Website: macys
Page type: cross-sells
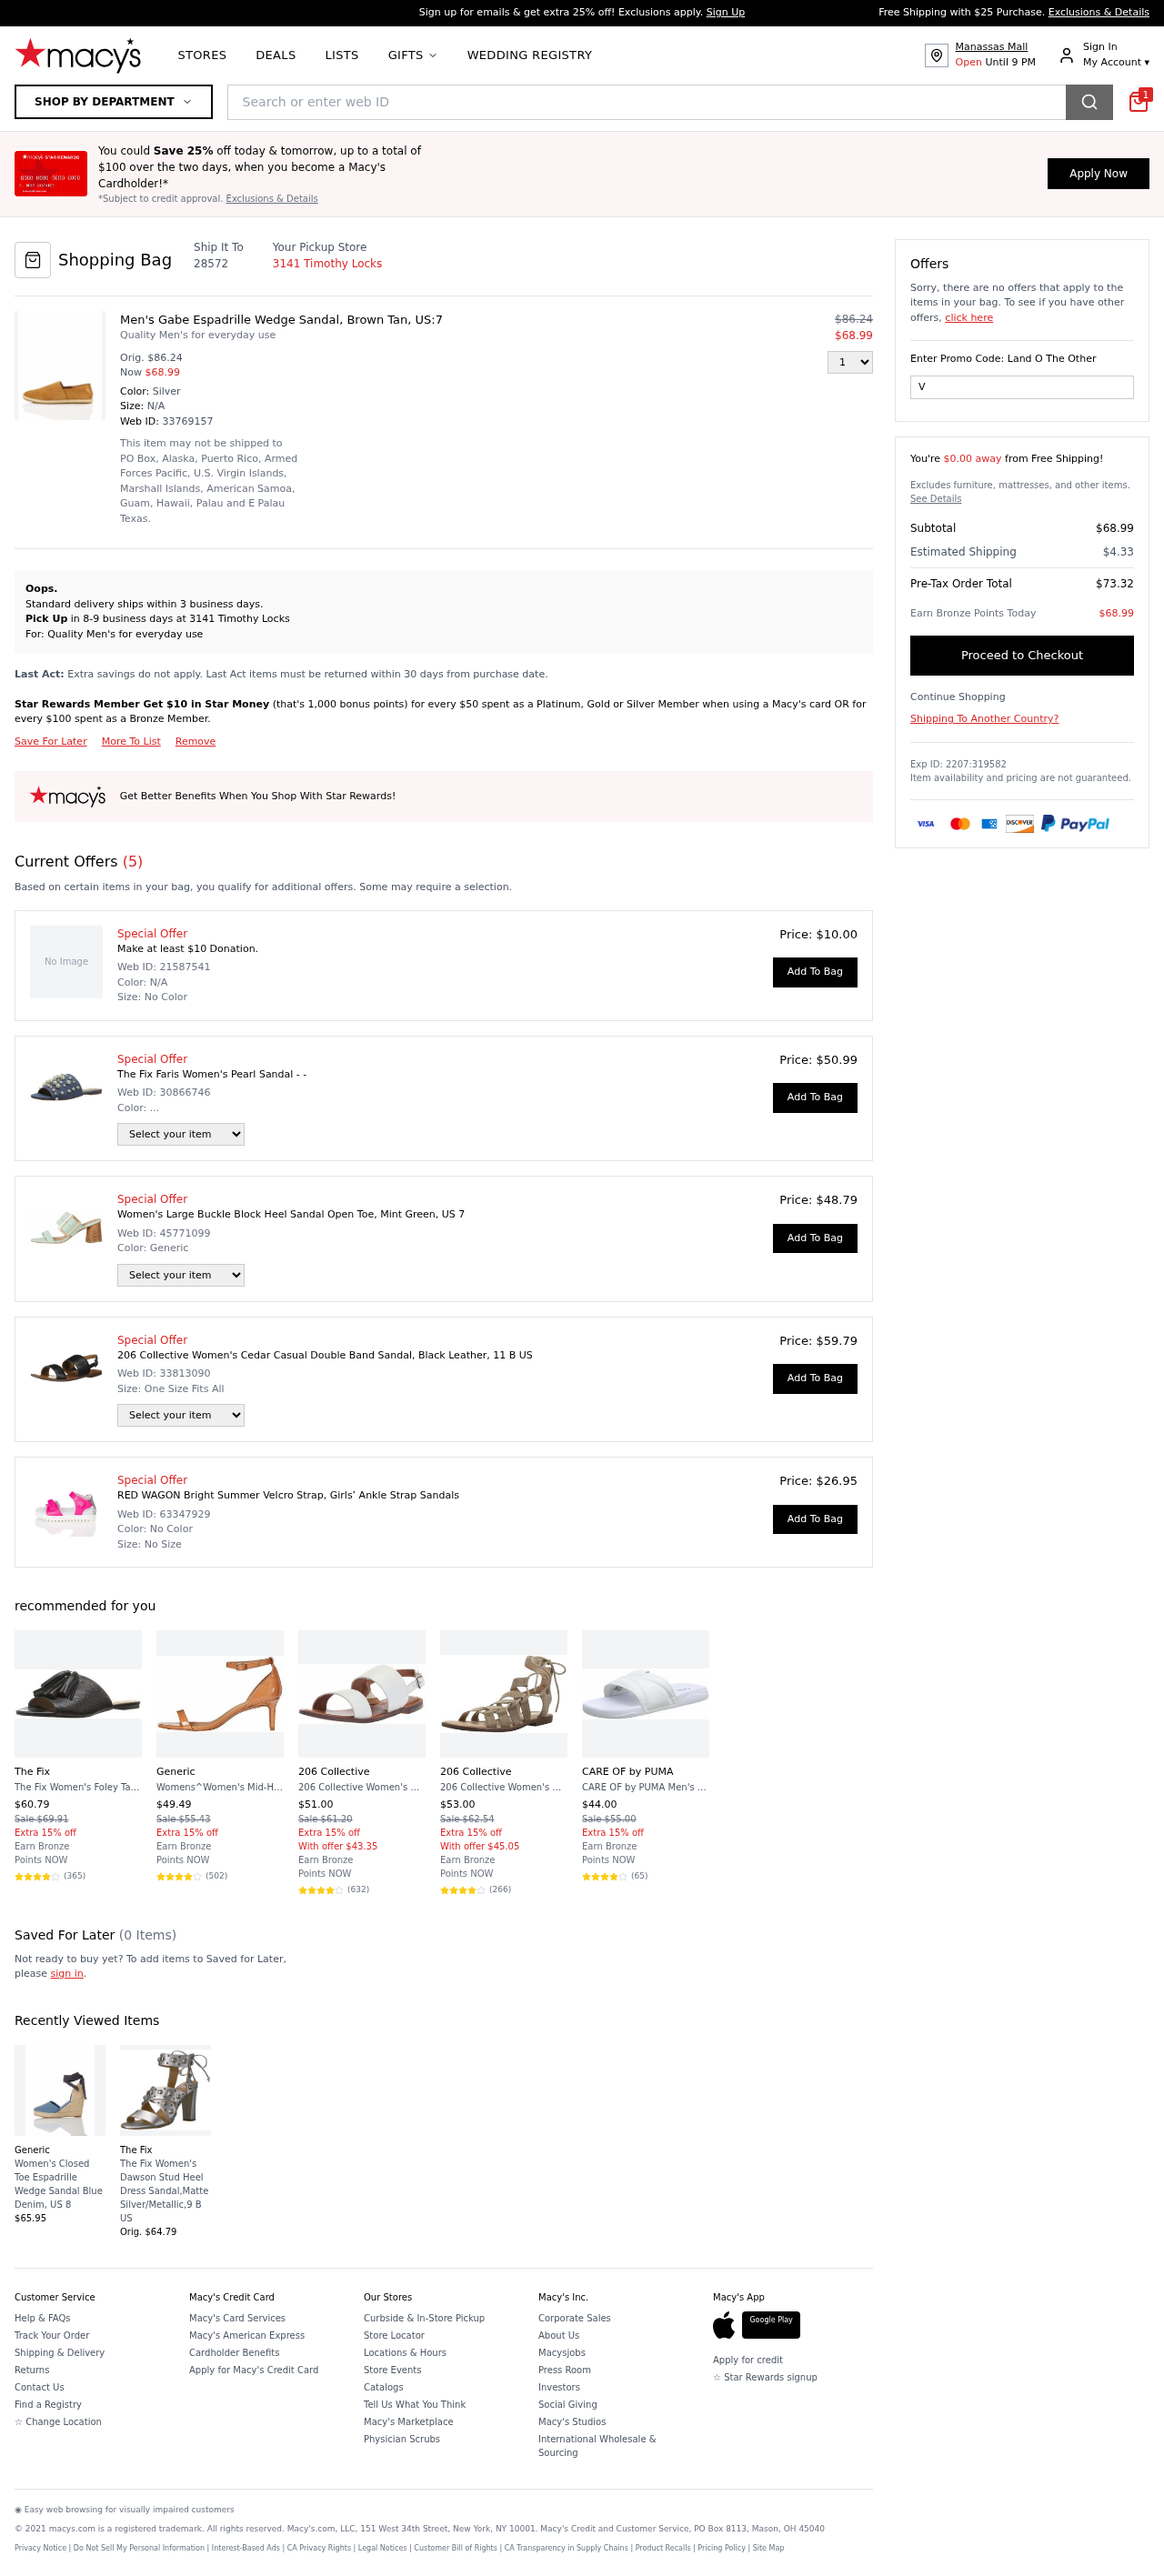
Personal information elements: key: PII_LOCATION1_STREET
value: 3141 Timothy Locks
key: PII_POSTCODE
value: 28572
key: PII_PROMO_CODE
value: VIP2994
Product elements: key: PRODUCT10_BRAND
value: CARE OF by PUMA
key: PRODUCT10_NAME
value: CARE OF by PUMA Men's Slide Sandal
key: PRODUCT10_NUM_RATINGS
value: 65
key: PRODUCT10_PRICE
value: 44
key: PRODUCT10_RATING
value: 4.7
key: PRODUCT11_BRAND
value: Generic
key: PRODUCT11_NAME
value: Women's Closed Toe Espadrille Wedge Sandal Blue Denim, US 8
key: PRODUCT11_PRICE
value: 65.95
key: PRODUCT12_BRAND
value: The Fix
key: PRODUCT12_NAME
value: The Fix Women's Dawson Stud Heel Dress Sandal,Matte Silver/Metallic,9 B US
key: PRODUCT12_PRICE
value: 64.79
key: PRODUCT1_DESC
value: Quality Men's for everyday use
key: PRODUCT1_NAME
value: Men's Gabe Espadrille Wedge Sandal, Brown Tan, US:7
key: PRODUCT1_PRICE
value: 68.99
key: PRODUCT1_QUANTITY
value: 1
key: PRODUCT2_NAME
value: The Fix Faris Women's Pearl Sandal -  -
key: PRODUCT2_PRICE
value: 50.99
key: PRODUCT3_NAME
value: Women's Large Buckle Block Heel Sandal Open Toe, Mint Green, US 7
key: PRODUCT3_PRICE
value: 48.79
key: PRODUCT4_NAME
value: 206 Collective Women's Cedar Casual Double Band Sandal, Black Leather, 11 B US
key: PRODUCT4_PRICE
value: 59.79
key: PRODUCT5_NAME
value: RED WAGON Bright Summer Velcro Strap, Girls’ Ankle Strap Sandals
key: PRODUCT5_PRICE
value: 26.95
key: PRODUCT6_BRAND
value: The Fix
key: PRODUCT6_NAME
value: The Fix Women's Foley Tassel Slide Sandal, Black, 6.5 B US
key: PRODUCT6_NUM_RATINGS
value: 365
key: PRODUCT6_PRICE
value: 60.79
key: PRODUCT6_RATING
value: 4.6
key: PRODUCT7_BRAND
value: Generic
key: PRODUCT7_NAME
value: Womens^Women's Mid-Heel Strappy Sandal Courts, Braun Praline Nude, US 10
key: PRODUCT7_NUM_RATINGS
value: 502
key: PRODUCT7_PRICE
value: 49.49
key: PRODUCT7_RATING
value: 4
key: PRODUCT8_BRAND
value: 206 Collective
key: PRODUCT8_NAME
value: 206 Collective Women's Cedar Casual Double Band Sandal, White Leather, 9 B US
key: PRODUCT8_NUM_RATINGS
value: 632
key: PRODUCT8_PRICE
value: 51
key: PRODUCT8_RATING
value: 4.3
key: PRODUCT9_BRAND
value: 206 Collective
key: PRODUCT9_NAME
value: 206 Collective Women's Myrtle Gladiator Fashion Sandal Flat, taupe suede, 9 B US
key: PRODUCT9_NUM_RATINGS
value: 266
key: PRODUCT9_PRICE
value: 53
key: PRODUCT9_RATING
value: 4
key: PRODUCT1_ORIGINAL_PRICE
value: $86.24
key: PRODUCT6_ORIGINAL_PRICE
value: Sale $69.91
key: PRODUCT7_ORIGINAL_PRICE
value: Sale $55.43
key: PRODUCT8_ORIGINAL_PRICE
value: Sale $61.20
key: PRODUCT9_ORIGINAL_PRICE
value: Sale $62.54
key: PRODUCT10_ORIGINAL_PRICE
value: Sale $55.00
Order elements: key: ORDER_ID
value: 33769157
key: ORDER_NUM_OFFERS
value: (5)
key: ORDER_FREE_SHIPPING_THRESHOLD
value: $0.00 away
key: ORDER_SUBTOTAL
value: $68.99
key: ORDER_SHIPPING_COST
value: $4.33
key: ORDER_TOTAL
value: $73.32
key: ORDER_POINTS_EARNED
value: $68.99
Search elements: key: HEADER_SEARCH
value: Search or enter web ID
Other elements: key: SAVED_NUM_ITEMS
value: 0